Interaction volume radius: 5 \u00c5
Interaction volume height: 25 \u00c5
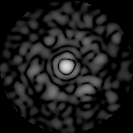
Disorder parameter: 0.8025